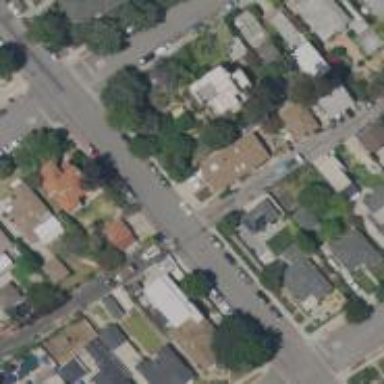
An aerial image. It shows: Residential alley serving as service road.